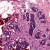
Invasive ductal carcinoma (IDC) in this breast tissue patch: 0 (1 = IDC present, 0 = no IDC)